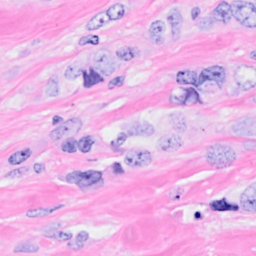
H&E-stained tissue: Breast